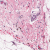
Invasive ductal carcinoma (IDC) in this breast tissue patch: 0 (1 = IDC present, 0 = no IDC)